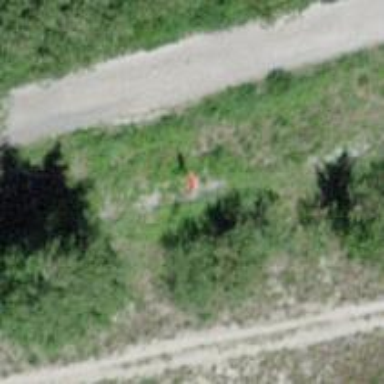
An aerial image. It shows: View of pole with roofed pipeline marker.